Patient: sex F, age 26
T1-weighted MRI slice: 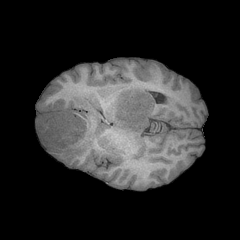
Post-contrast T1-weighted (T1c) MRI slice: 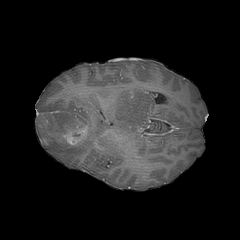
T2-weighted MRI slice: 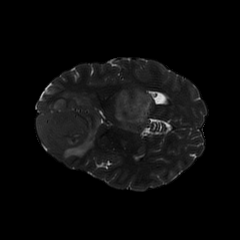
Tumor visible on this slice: yes
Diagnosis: Glioblastoma, IDH-wildtype
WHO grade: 4